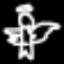
Label: angel